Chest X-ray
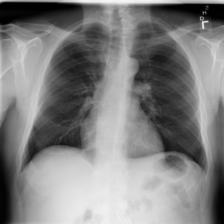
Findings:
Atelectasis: negative
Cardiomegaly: negative
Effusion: negative
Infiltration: negative
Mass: negative
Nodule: negative
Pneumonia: negative
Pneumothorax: negative
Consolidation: negative
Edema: negative
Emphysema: negative
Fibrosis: negative
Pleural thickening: negative
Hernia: negative